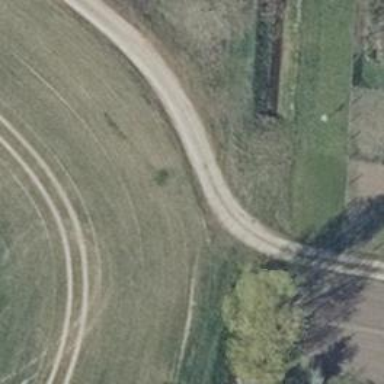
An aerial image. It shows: Culvert tunnel.